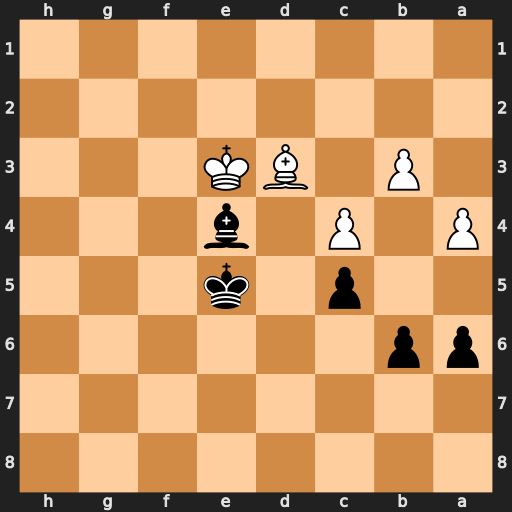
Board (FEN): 8/8/pp6/2p1k3/P1P1b3/1P1BK3/8/8
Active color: b
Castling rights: -
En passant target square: -
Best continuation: Bxd3 Kxd3 Kf4